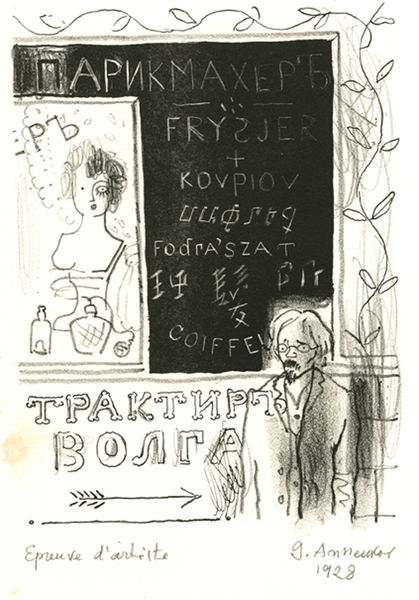
Titel: The Volga Saloon, The Volga Saloon
Künstler: Iurii Pavlovich (Georges) Annenkov
Standort: Amherst (Massachusetts, USA)
Institution: Mead Art Museum, Amherst College
Schlagwörter: white, window, women, black, expressionism, hair, woman, flowers, pattern, print, sad, frau, man, drawing, black and white, bust, coat, glasses, monochrome, sketch, beard, french, writing, abstract, leaves, signature, pencil, eye, lines, bottle, figure, train, arrow, poster, zeichnung, russia, russian, text, vines, moustache, words, sign, make-up, stall, shop, sadness, cafe, karikatur, drwaing, messy, drinks, cyrillic, 1920, language, 1928, smudge, blackboard, advertisment, depressed, unrefined, volga, perfume, professor, leavea, perfume bottles, smudged, russland, schaufenster, track, rschwarz, parfüm, bitter, disappointed, capitalism, uguly, languages, foriegn, fuck this, i hate you, chalkboard, bolga